Question: I am trying to find all the polygons (including the filled in one) in the image below. Currently, I'm trying to use <URL> to accomplish this, but it does not detect all the lines in the image. In addition, because of how wide the lines are, it counts each line twice. Is there a way to apply some filters to the image to make the Hough Transform perform better or is there an entirely different way to find the polygons that I'm missing? Thanks!
Here is the picture I am processing,

and my code is below.
'''
import cv2
import numpy as np
img = cv2.imread('test.png')
gray = cv2.cvtColor(img,cv2.COLOR_BGR2GRAY)
edges = cv2.Canny(gray,50,150,apertureSize = 3)
minLineLength = 100
maxLineGap = 10
lines = cv2.HoughLinesP(edges,1,np.pi/180,100,minLineLength,maxLineGap)
for num in range (0, len(lines)):
for x1,y1,x2,y2 in lines[num]:
cv2.line(img,(x1,y1),(x2,y2),(0,255,0),2)
cv2.imwrite('houghlines.jpg',img)
'''
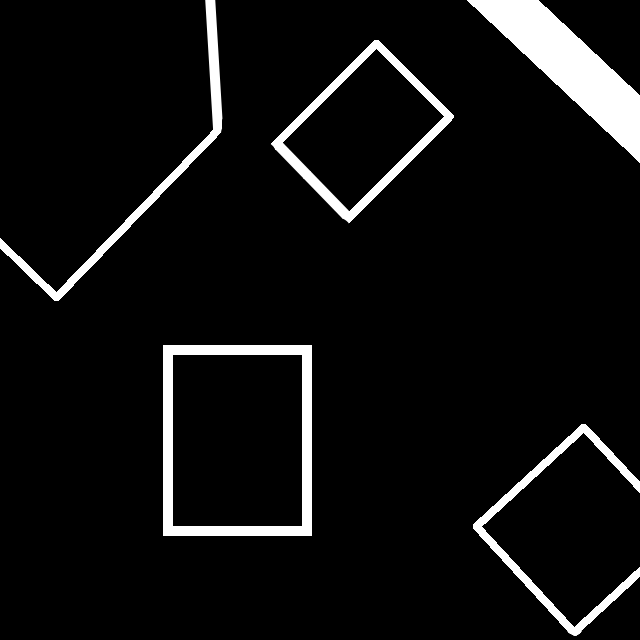
Answer: I think using findContours is easier for this problem.
Following are the solution, I write down the comments, if you have any questions, please ask.
'''
void detect_by_contour()
{
//Following comments are written for non c++ programmers
auto img = cv::imread("../forum_quest/data/yd8pA.png");
if(img.empty()){
throw std::runtime_error("cannot open image");
}
cv::Mat gray_img;
cv::cvtColor(img, gray_img, CV_BGR2GRAY);
cv::Mat thin_img;
//make your lines as thin as possible
morphology_skeleton(gray_img, thin_img);
std::vector<std::vector<cv::Point>> contours;
cv::findContours(thin_img, contours, cv::RETR_EXTERNAL,
cv::CHAIN_APPROX_SIMPLE);
//remove contour if the area less than 100
auto it = std::remove_if(std::begin(contours), std::end(contours),
<URL>
{
return cv::boundingRect(a).area() < 100;
});
//remove_if move unwanted elements to the backyard of the containers
//you need to call the erase function of the containers to remove
//unwanted elements
contours.erase(it, std::end(contours));
//contour_analyzer is a class used to print out statistic info
//of the contour
ocv::contour_analyzer analyzer;
//print_contour_attribute_name print out the attribute names
//of the contours as following
//CArea | BArea | Perimeter | Aspect | Extent | Solidity | PolySize
ocv::print_contour_attribute_name(std::cout);
for(size_t i = 0; i != contours.size(); ++i){
cv::drawContours(img, contours, static_cast<int>(i), {0,255,0}, 2);
std::cout<<analyzer.analyze(contours[i], 0.1);
cv::imshow("img", img);
cv::waitKey();
}
cv::imwrite("polygon.jpg", img);
}
'''
If you run the program(I am using opencv3 clone from github).You will find out there are 5 contours
<URL>
Their attributes are
<URL>
You can try to figure out the types of the polygon by these attributes.
The codes of detect_by_contour and morphology_skeleton located at <URL>.
The codes of ocv::contour_analyzer analyzer and ocv::contour_analyzer located at <URL>.